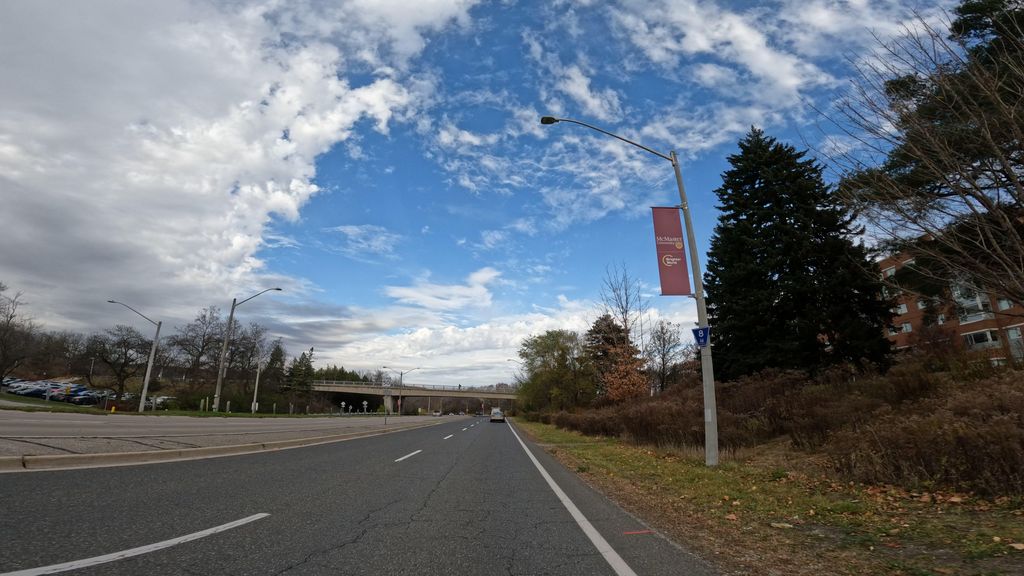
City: hamilton